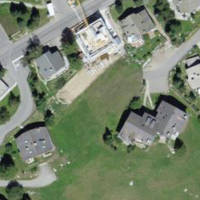
EUNIS habitat code: 55
Species observed at this site:
Eryngium alpinum
Silene dioica
Prunus padus